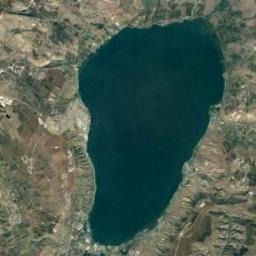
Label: lake